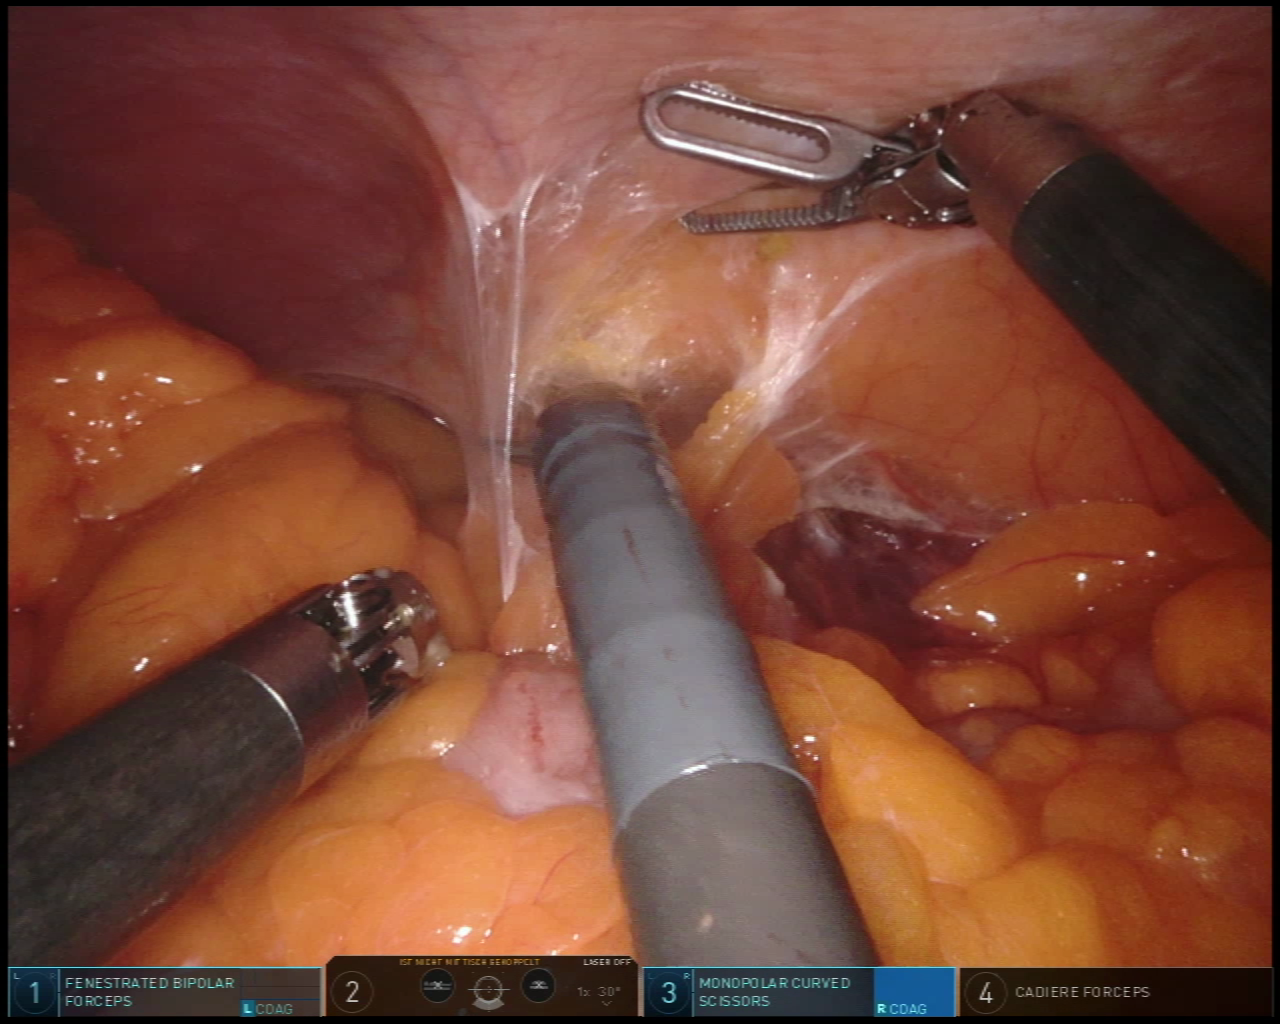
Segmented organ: colon
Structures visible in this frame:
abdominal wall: yes
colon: yes
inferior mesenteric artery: no
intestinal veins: no
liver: no
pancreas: no
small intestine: no
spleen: no
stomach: no
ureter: no
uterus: no
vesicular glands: no